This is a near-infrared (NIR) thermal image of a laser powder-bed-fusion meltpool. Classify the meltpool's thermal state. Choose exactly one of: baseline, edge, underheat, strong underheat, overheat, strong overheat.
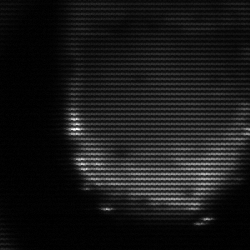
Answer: edge